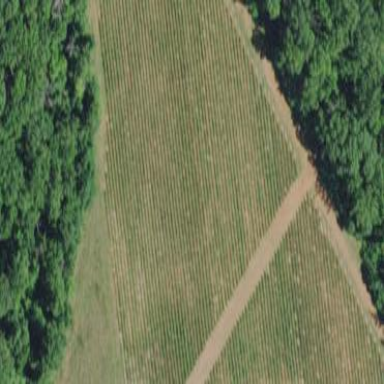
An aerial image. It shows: Vineyard with grape crops.